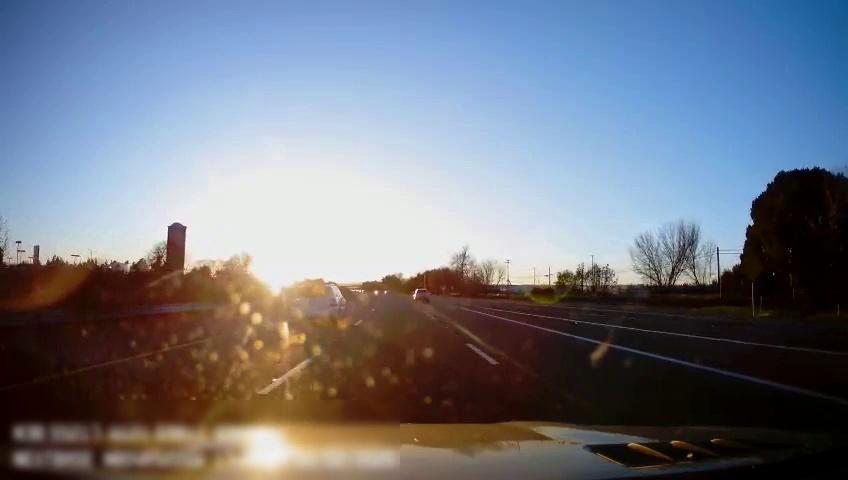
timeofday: Day
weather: Sunny
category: Drivable Space
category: Vehicles | SUV
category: Vehicles | SUV
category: Lanes | Alternate Lane
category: Lanes | Current Lane
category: Lanes | Current Lane
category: Lanes | Alternate Lane
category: Lanes | Alternate Lane
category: Traffic | Signs